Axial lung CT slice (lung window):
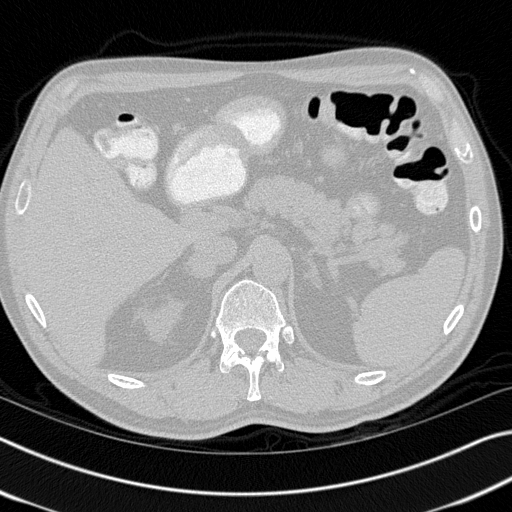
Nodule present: no